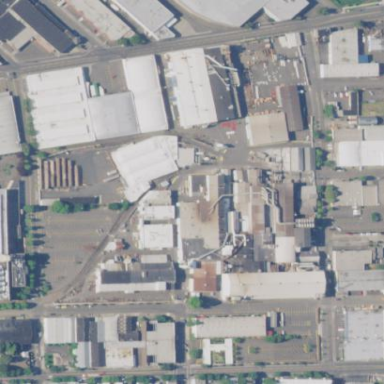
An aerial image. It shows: Industrial area.